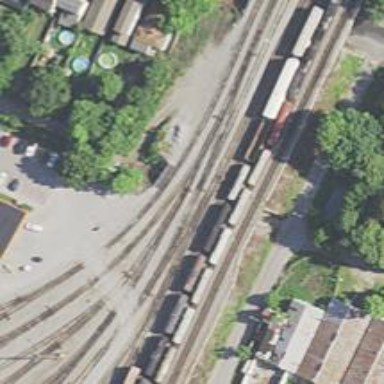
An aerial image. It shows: Railway yard in service.